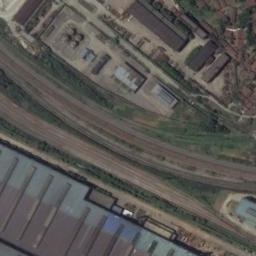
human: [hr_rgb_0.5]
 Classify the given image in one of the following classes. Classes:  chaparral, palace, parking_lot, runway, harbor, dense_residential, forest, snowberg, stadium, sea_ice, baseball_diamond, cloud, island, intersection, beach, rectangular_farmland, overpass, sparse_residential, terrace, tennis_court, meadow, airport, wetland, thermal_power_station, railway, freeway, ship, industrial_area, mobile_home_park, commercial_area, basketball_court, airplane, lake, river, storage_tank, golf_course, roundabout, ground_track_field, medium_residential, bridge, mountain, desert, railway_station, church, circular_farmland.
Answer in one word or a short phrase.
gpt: railway